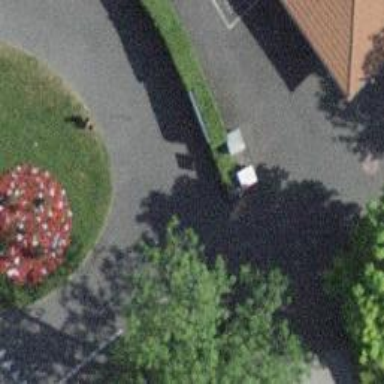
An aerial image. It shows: Public bookcase.